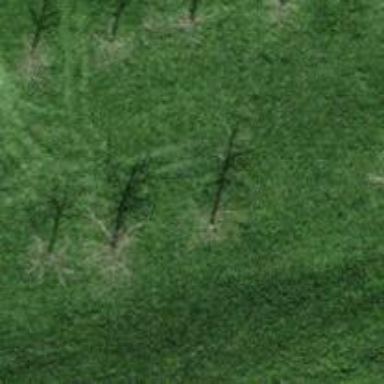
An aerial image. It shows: Broadleaved tree in natural setting.